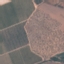
Land use / land cover class: PermanentCrop